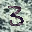
Label: 3